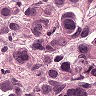
Metastatic tissue present: yes